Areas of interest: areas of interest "Caltex Gas Station"
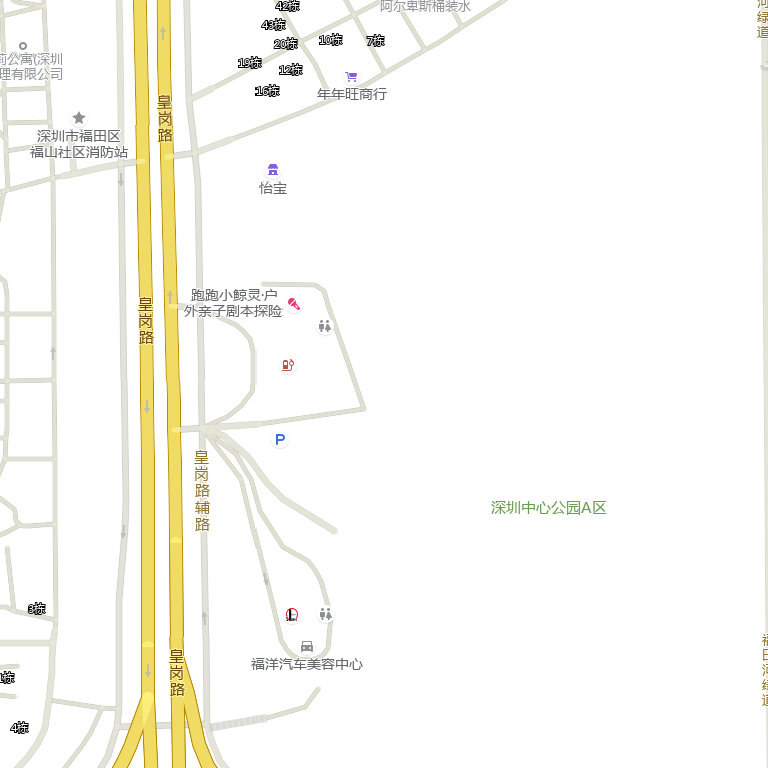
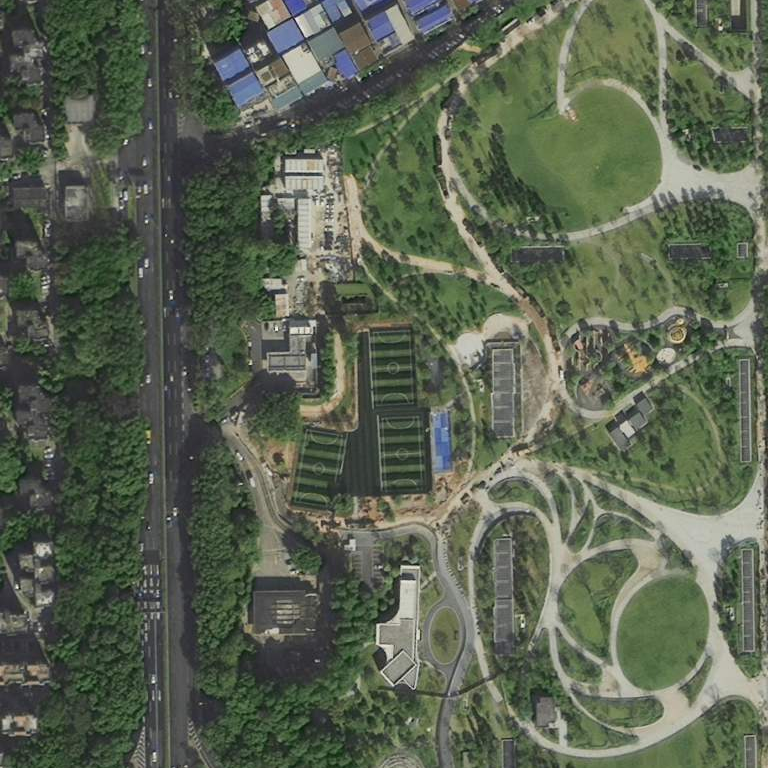